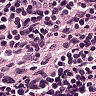
Metastatic tissue present: no